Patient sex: M
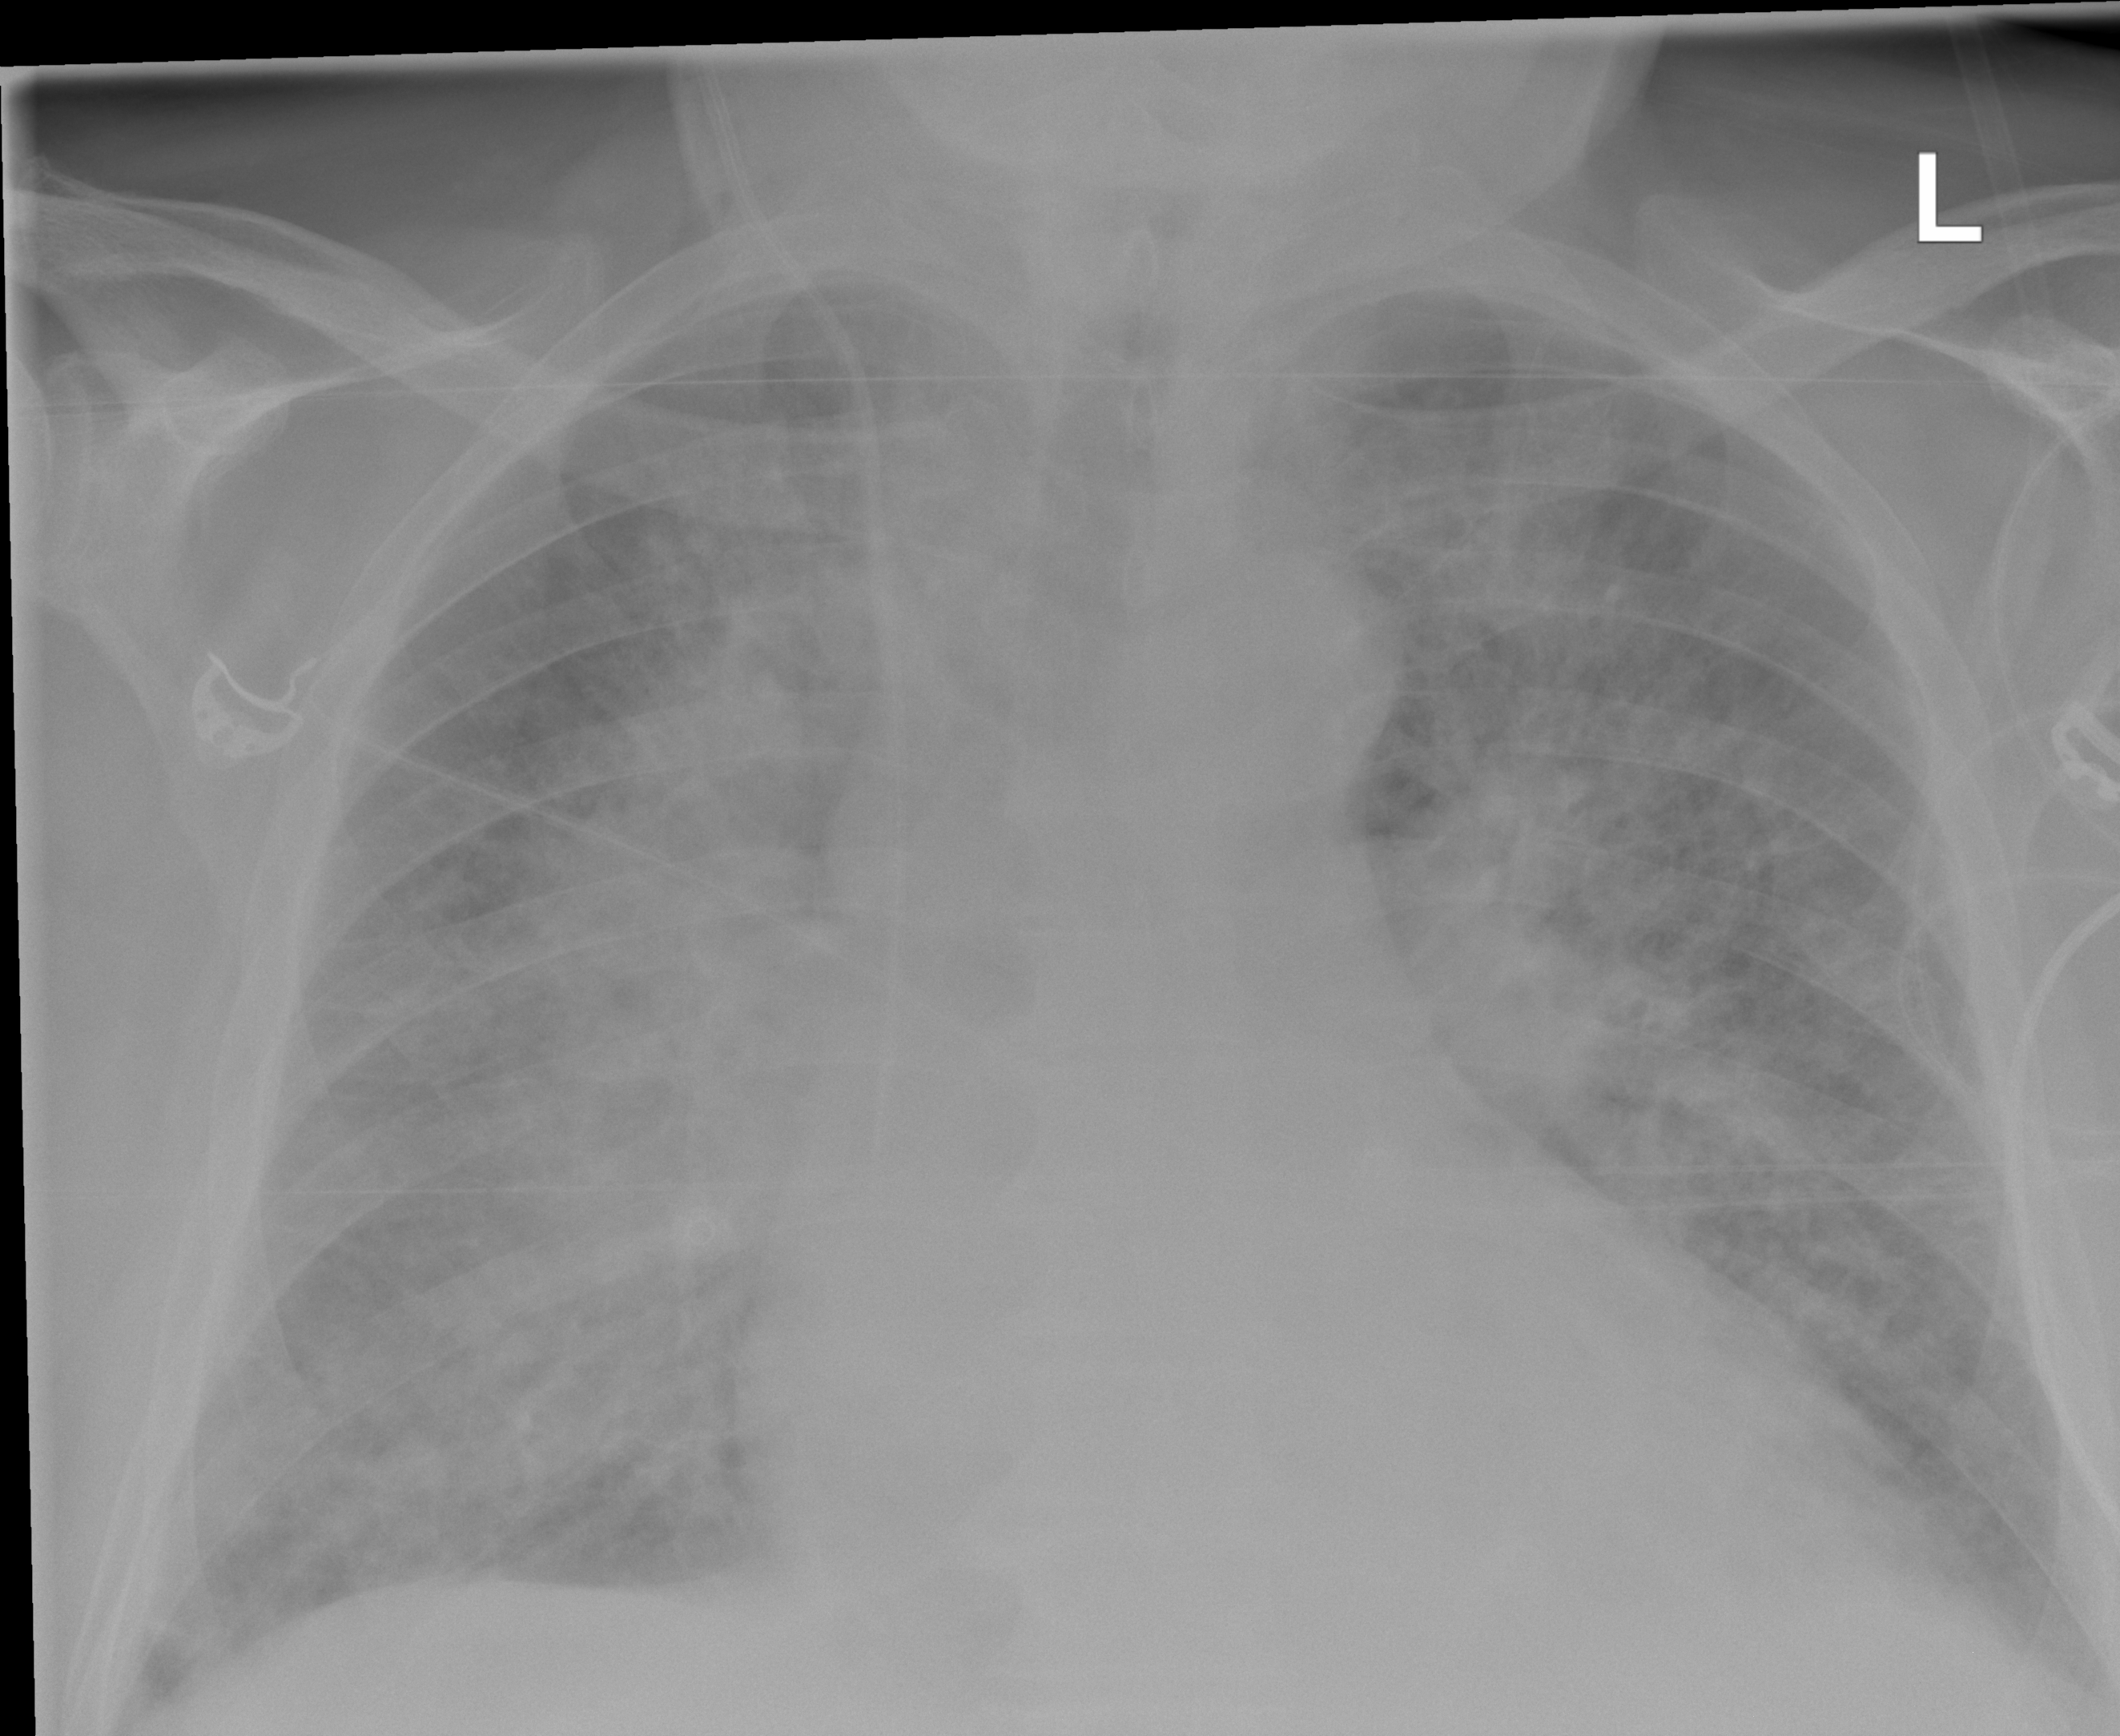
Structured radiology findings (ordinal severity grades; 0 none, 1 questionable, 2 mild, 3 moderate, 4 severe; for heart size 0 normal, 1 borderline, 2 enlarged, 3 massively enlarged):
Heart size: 2
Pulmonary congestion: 3
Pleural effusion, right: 0
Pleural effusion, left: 0
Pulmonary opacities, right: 0
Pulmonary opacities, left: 0
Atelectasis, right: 0
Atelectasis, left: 0